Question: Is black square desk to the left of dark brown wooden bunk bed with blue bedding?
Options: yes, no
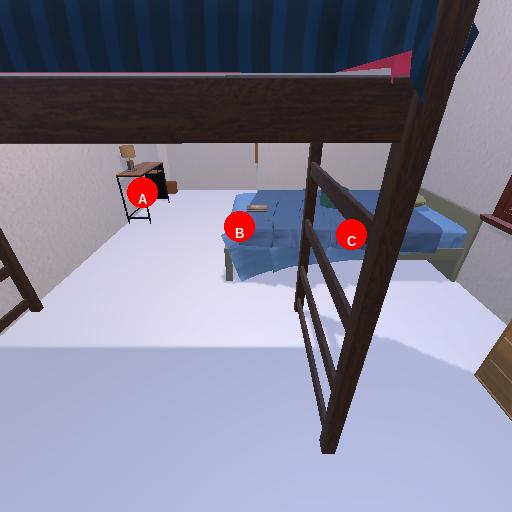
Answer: yes